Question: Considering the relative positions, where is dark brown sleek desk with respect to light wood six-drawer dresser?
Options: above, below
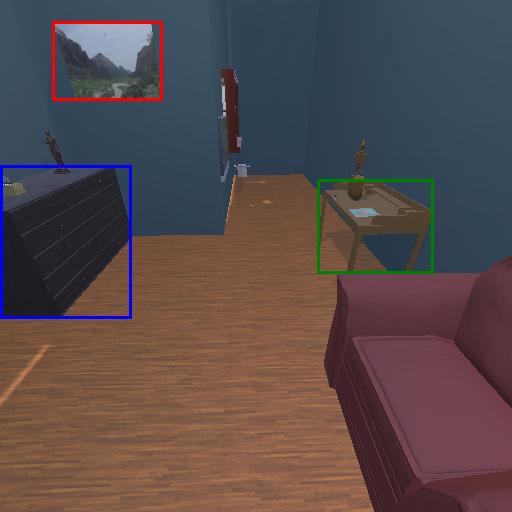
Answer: above